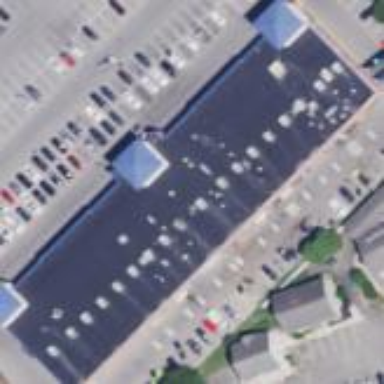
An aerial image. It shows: Retail building.